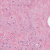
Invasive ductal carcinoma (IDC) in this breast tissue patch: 0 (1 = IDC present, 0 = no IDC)